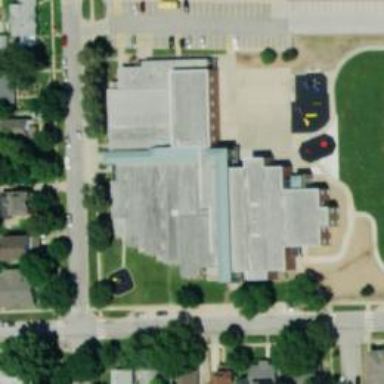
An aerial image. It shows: School.